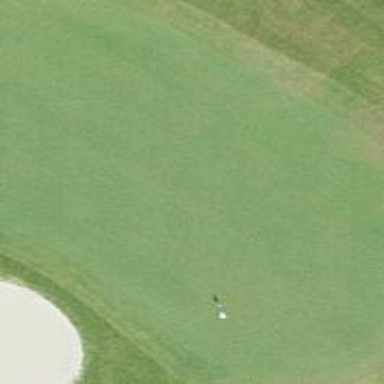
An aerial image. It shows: View of golf hole.